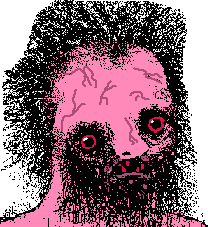
Label: 5_Rage